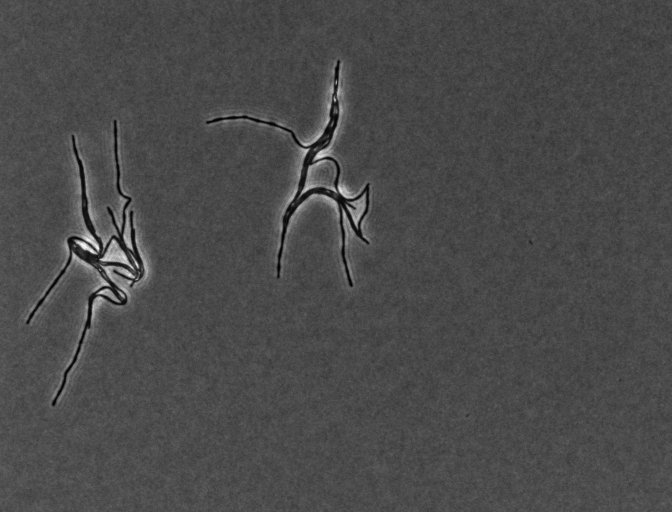
Phase contrast microscopy, 20x objective, 3 h incubation